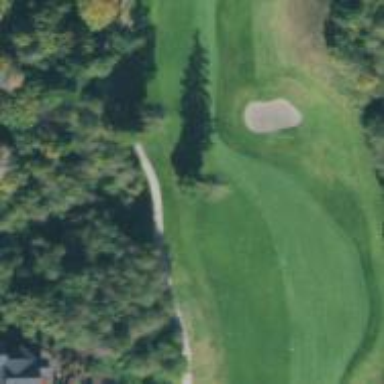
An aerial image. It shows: Tree on golf course.